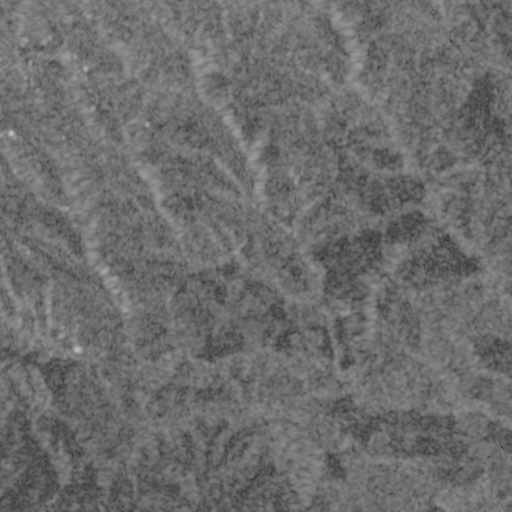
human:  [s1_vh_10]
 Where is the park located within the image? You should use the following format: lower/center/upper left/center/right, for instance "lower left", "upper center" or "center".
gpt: The park is located in the upper left of the image.
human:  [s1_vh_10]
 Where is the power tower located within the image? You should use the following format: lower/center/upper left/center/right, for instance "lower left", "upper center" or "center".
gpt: The power tower is located in the lower right of the image.
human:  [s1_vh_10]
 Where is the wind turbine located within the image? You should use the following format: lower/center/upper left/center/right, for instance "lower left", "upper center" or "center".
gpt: The wind turbine is located in the upper right of the image.
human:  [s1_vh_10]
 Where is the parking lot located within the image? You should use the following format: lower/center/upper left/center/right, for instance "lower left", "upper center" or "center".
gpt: There is no parking lot in the image.

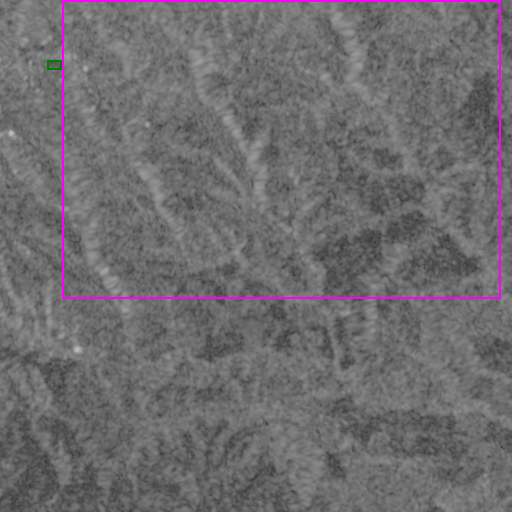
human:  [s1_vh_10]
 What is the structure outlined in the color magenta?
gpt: The structure outlined in magenta is a crop field.
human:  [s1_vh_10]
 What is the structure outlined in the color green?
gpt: The structure outlined in green is a park.
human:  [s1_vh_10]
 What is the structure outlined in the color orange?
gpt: There is no orange outline.